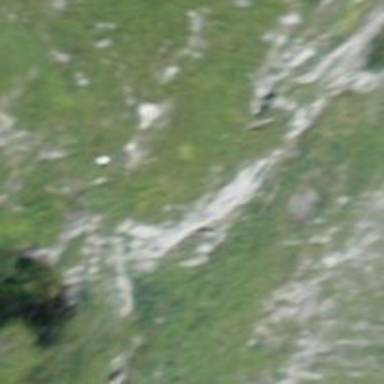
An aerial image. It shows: Cliff in nature.